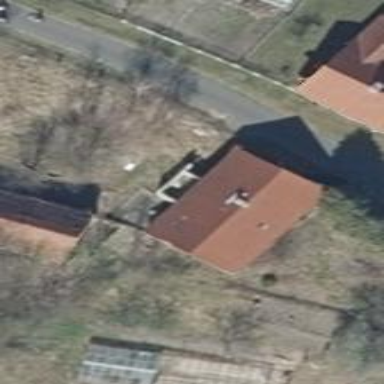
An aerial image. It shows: House with flat red roof.